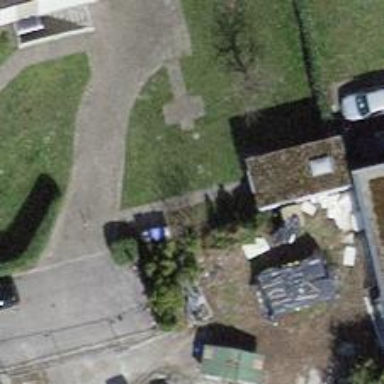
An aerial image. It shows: Alley classified as service road.